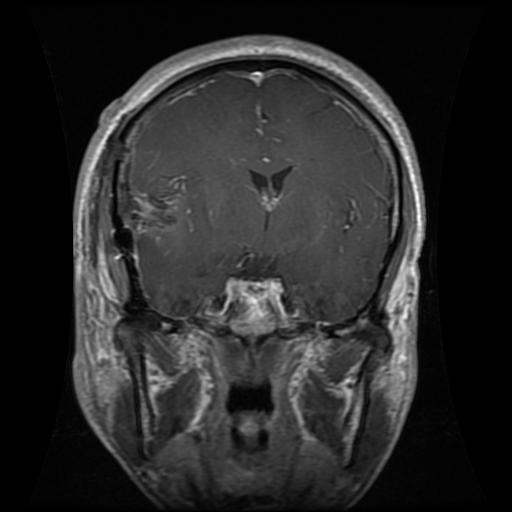
Label: glioma